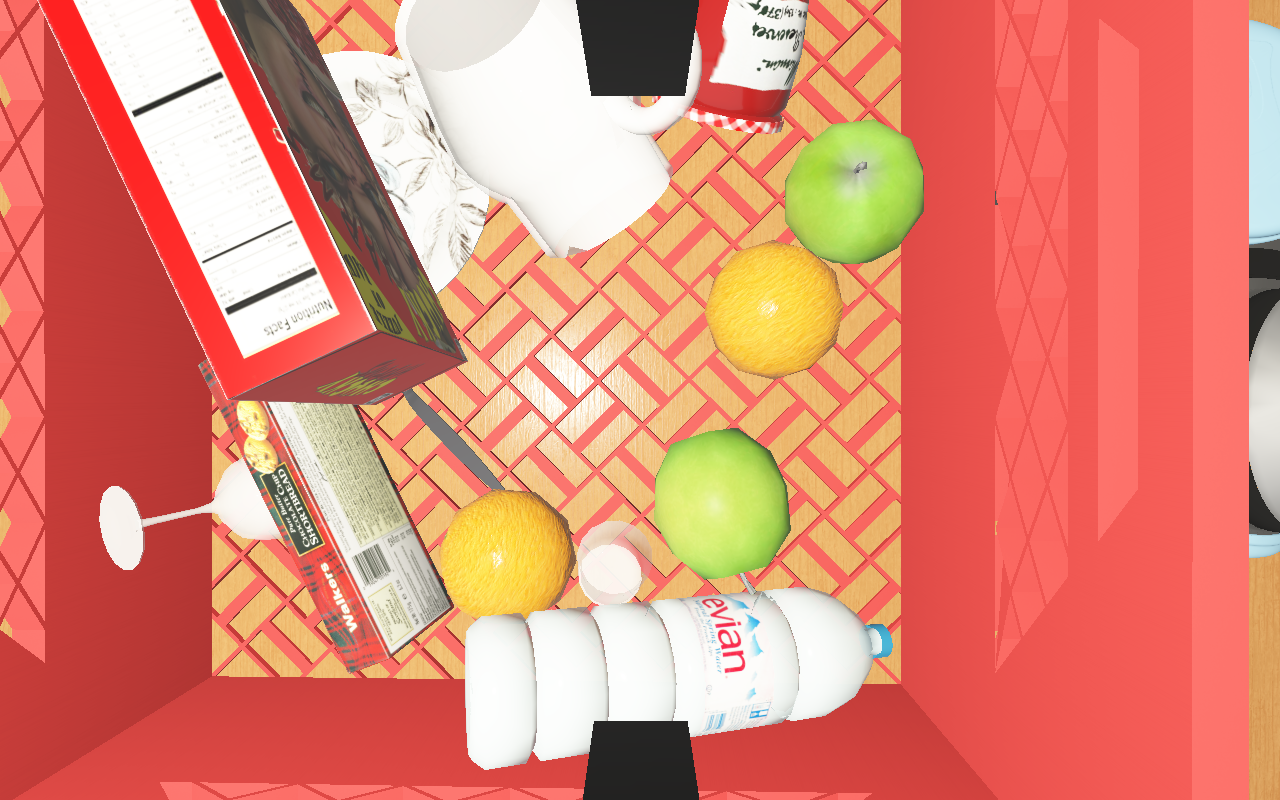
Objects in the scene:
carafe
water bottle
apple
apple
orange
orange
spoon
plate
glass
wineglass
jam jar
biscuit box